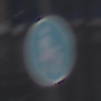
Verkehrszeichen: Gehweg
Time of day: MorningAfternoon
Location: Outdoor (Urban)
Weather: Overcast
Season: NotSpecified
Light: Natural